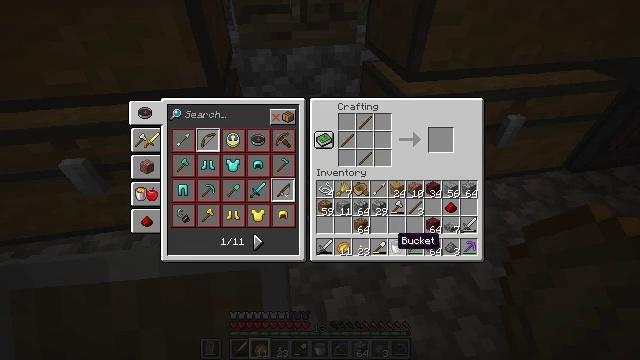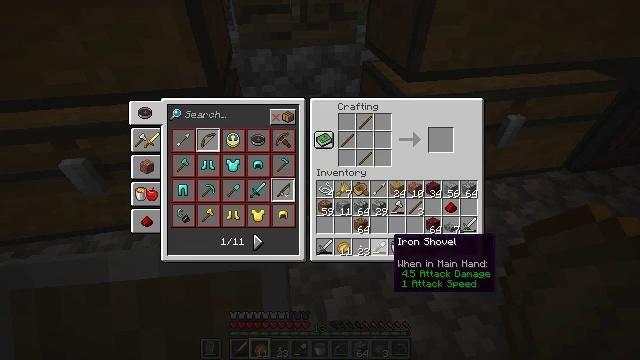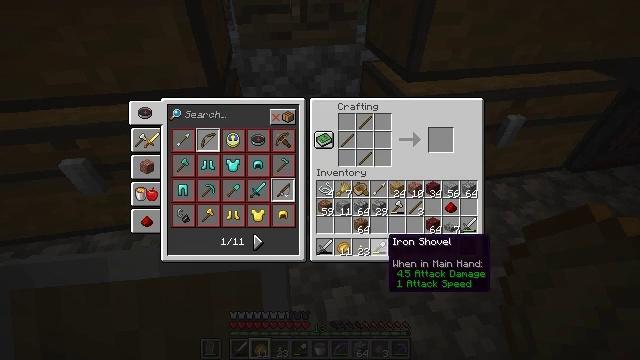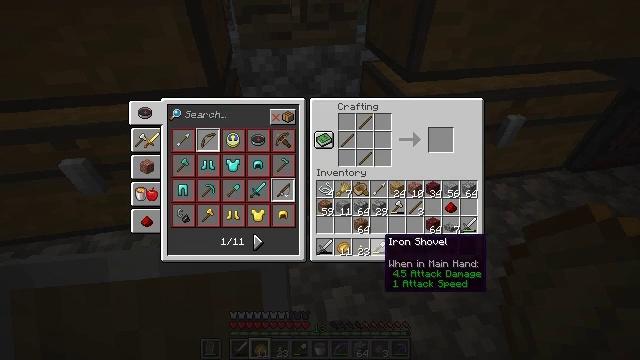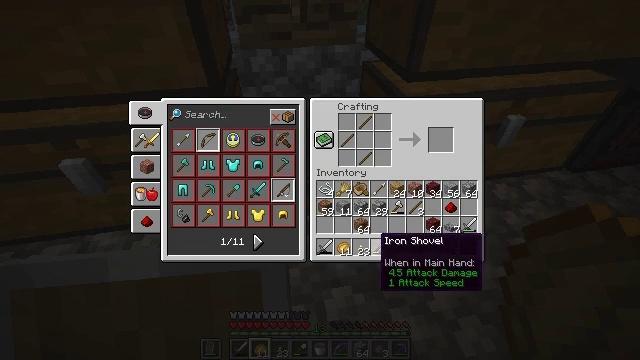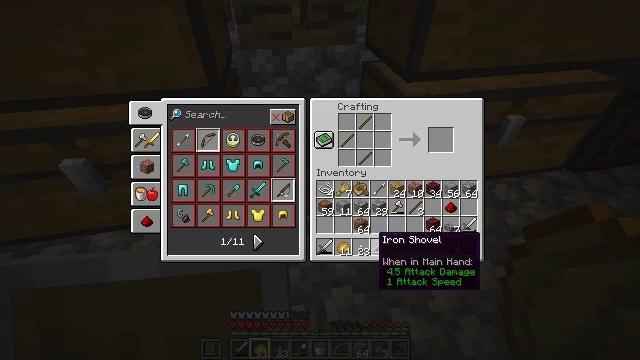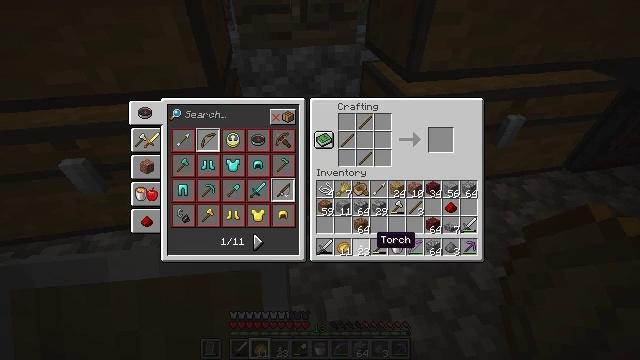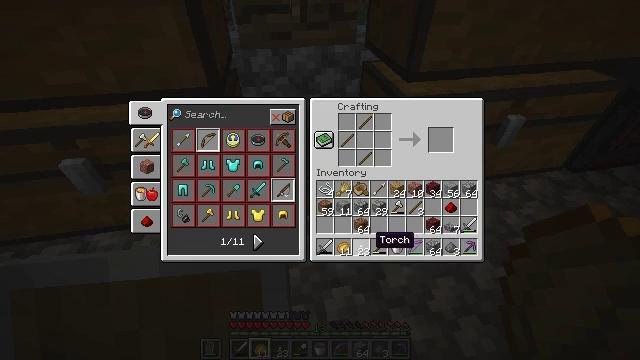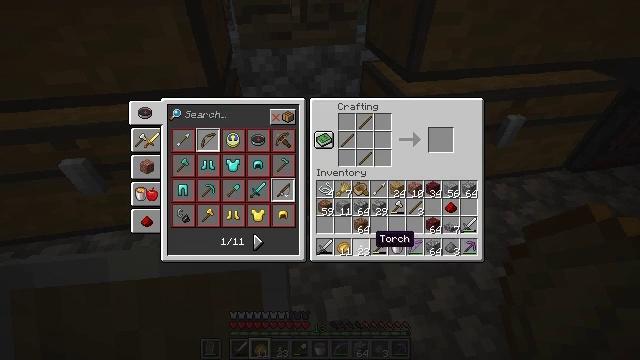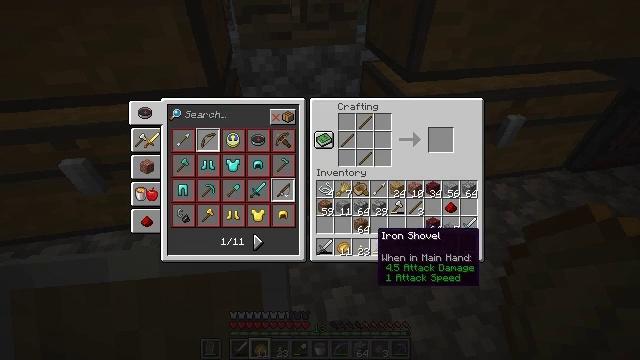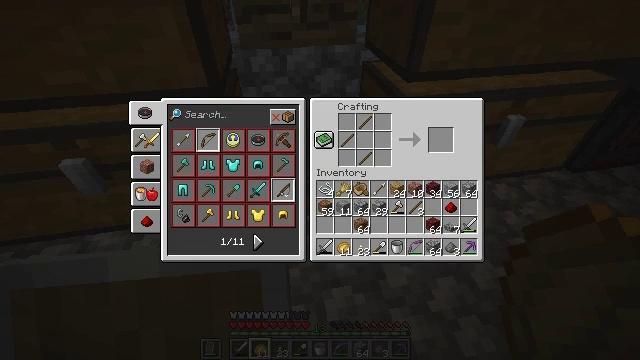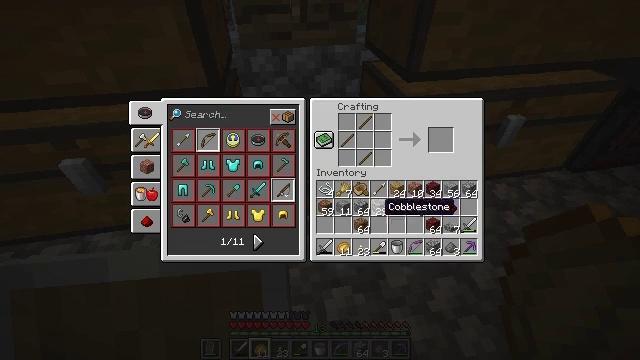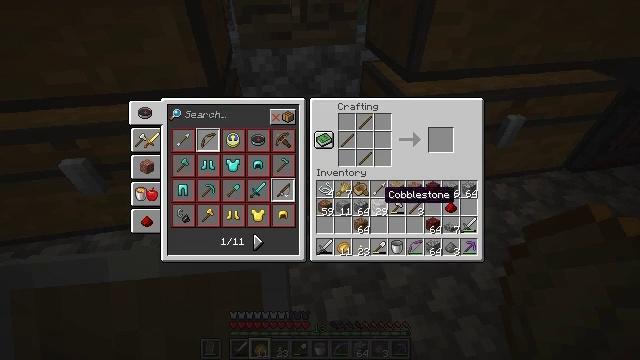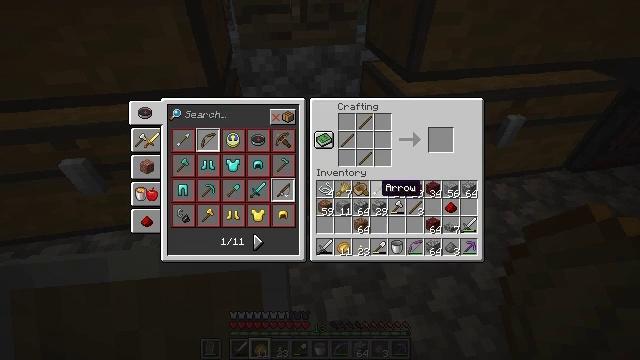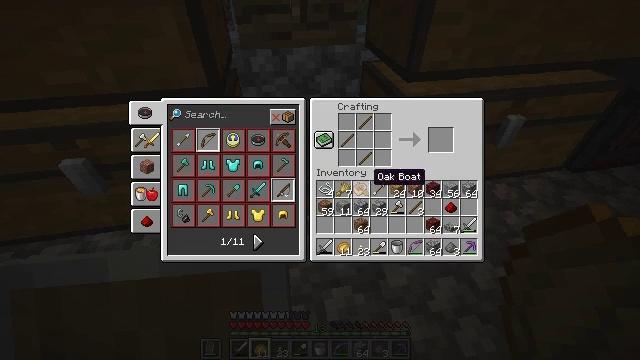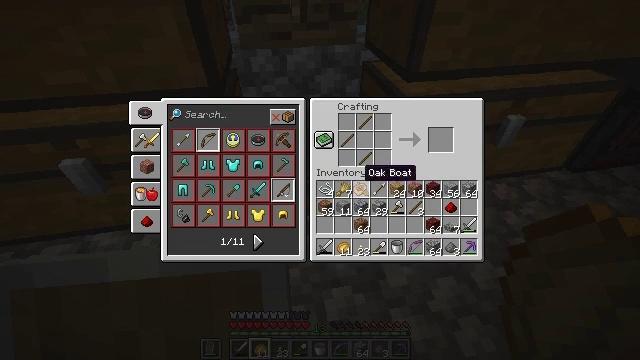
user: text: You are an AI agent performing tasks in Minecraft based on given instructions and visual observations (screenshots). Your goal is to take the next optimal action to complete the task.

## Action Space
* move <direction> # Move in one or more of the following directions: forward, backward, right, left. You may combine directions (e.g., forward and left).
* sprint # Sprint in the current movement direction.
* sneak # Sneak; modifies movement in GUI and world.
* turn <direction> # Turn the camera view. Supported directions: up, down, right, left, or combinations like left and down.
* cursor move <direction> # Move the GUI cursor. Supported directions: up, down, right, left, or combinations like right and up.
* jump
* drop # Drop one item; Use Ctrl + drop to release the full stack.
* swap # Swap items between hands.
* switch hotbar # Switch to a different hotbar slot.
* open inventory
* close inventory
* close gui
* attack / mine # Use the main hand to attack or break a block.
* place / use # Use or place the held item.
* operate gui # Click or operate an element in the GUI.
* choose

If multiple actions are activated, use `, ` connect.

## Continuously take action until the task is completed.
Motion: motion action
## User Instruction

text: Combine string and sticks to get a bow.
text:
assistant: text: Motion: no_op
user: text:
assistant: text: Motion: no_op
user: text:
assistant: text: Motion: no_op
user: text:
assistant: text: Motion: no_op
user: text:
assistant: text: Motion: no_op
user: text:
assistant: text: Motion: no_op
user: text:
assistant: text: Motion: no_op
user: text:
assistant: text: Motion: no_op
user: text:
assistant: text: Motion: no_op
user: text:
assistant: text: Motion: no_op
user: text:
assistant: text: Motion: turn up
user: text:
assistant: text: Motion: turn up
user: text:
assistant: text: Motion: turn up
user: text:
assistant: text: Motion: turn left and up
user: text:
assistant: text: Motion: turn left
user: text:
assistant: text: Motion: turn left
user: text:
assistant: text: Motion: no_op
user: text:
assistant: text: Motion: no_op
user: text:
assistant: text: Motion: no_op
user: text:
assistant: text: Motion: no_op
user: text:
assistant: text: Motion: no_op
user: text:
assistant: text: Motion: no_op
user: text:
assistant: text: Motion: no_op
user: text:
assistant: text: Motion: no_op
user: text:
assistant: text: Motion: no_op
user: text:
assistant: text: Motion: no_op
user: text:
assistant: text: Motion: no_op
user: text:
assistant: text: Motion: no_op
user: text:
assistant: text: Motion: attack / mine
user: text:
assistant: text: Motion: attack / mine